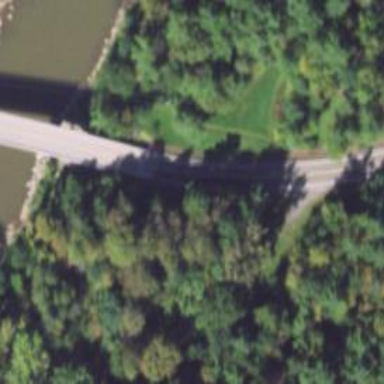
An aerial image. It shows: Tertiary road passing over bridge.